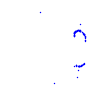
Particle: kaon